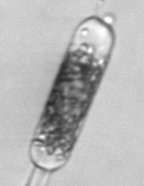
Label: Hemiaulus